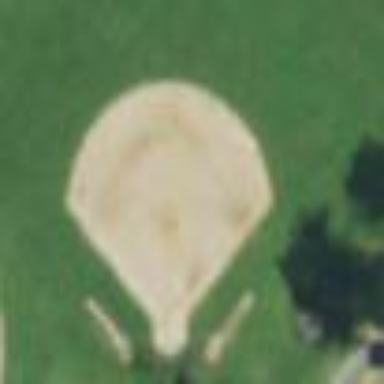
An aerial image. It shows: Baseball pitch for leisure land activities.